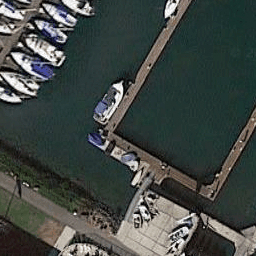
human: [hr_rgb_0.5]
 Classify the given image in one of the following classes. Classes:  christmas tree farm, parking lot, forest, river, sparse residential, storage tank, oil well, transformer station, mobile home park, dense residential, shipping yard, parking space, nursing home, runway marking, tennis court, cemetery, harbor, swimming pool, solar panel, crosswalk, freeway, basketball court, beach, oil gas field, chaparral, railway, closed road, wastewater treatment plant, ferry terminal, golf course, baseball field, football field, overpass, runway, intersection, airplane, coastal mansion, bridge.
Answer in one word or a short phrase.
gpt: harbor